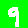
Digit: 9